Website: crate-barrel
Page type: address-validator
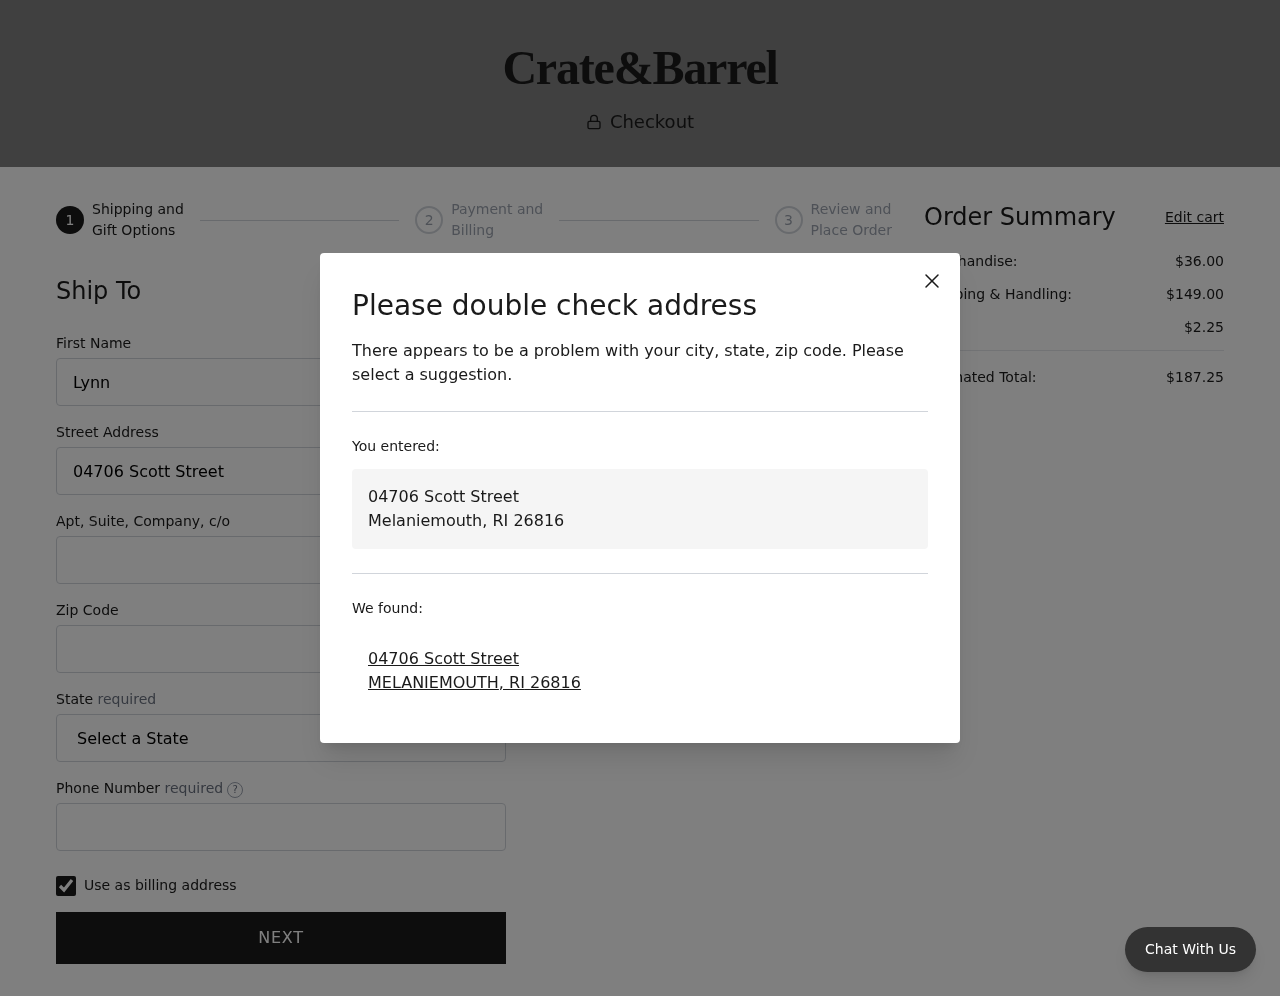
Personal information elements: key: PII_CITY
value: Melaniemouth
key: PII_CITY
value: MELANIEMOUTH
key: PII_FIRSTNAME
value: Lynn
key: PII_PHONE
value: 7917667719
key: PII_POSTCODE
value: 26816
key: PII_STATE
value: Rhode Island
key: PII_STATE_ABBR
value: RI
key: PII_STREET
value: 04706 Scott Street
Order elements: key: ORDER_SUBTOTAL
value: $36.00
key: ORDER_SHIPPING_COST
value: $149.00
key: ORDER_TAX
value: $2.25
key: ORDER_TOTAL
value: $187.25